Question: I'm trying to connect ggplot2 boxplots with geom_lines for multiple factors. I'd been able to accomplish so far to connect all the boxplot with lines, see attach picture. But I wish to connect the only boxplots by their corresponding factor.

For example for my variable FL, I want to connect only those two boxplot, without connecting them with the remaining variables. Similarly for the variable RW, connecting those two sex boxplot without the remaining others.
'''
library("MASS")
data(crabs)
melt_crabs <- melt(crabs,id.var=c("sp","sex","index"))
ggplot(melt_crabs, aes(x = variable, y = value)) + geom_line(aes(group = index), size = 0.05, alpha = 0.7) + geom_boxplot(aes(fill = sp), alpha = 0.5) + facet_grid(sex~.)
'''
Does anyone know how to achieve this? I hope I'd explain myself the most clear way.
Many thanks and best wishes,
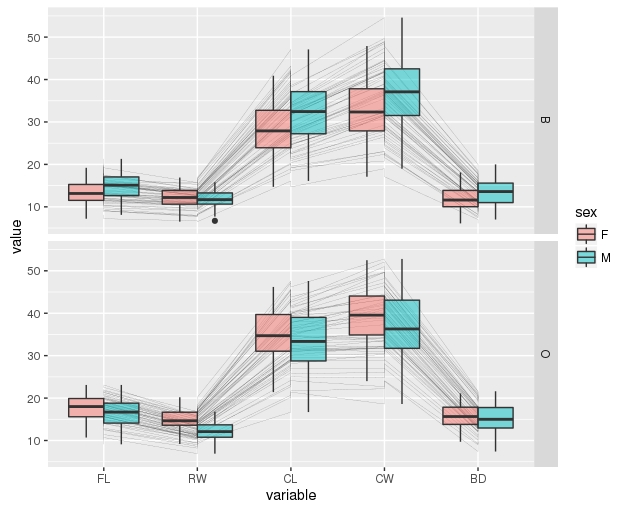
Answer: @Stibu's answer is definitely the quickest and cleanest way to get your desired output. Building off his answer, since for a given variable, the plots are no longer next to each other, you might want to put each in their own separate plot. This can be easily by only a minor tweak to the 'facet_grid' call in @Stibu's code:
'''
ggplot(melt_crabs, aes(x = interaction(sex, variable), y = value)) +
geom_boxplot(aes(fill = sex), alpha = 0.5) +
geom_line(aes(group = interaction(index, variable)),
alpha = 0.5, colour = "darkgrey") +
facet_grid(sp~variable,scales="free_x") +
scale_x_discrete(labels = "")
'''
<URL>
Also I did some digging if you want to move the top strip to the bottom, it isn't that difficult. Adapting the code from: <URL>
We get:
'''
p<-ggplot(melt_crabs, aes(x = interaction(sex, variable), y = value)) +
geom_boxplot(aes(fill = sex), alpha = 0.5) +
geom_line(aes(group = interaction(index, variable)),
alpha = 0.5, colour = "darkgrey") +
facet_grid(sp~variable,scales="free_x") +
scale_x_discrete(labels = "")
# Convert the plot to a grob
gt <- ggplotGrob(p)
# Get the positions of the panels in the layout: t = top, l = left, ...
panels <-c(subset(gt$layout, name == "panel", select = t:r))
# Get the strip grob & x-axis label grob
stripGrob = gtable_filter(gt, "strip-top")
#Replace x-axis ticks with strip
gt = gtable_add_grob(gt, stripGrob, t = max(panels$b)+1, l = min(panels$l), r = max(panels$r))
# remove the old strip
gt = gt[-(min(panels$t)-1), ]
grid.newpage()
grid.draw(gt)
'''
<URL>